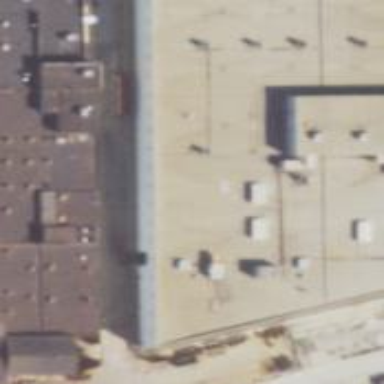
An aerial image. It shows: Warehouse.